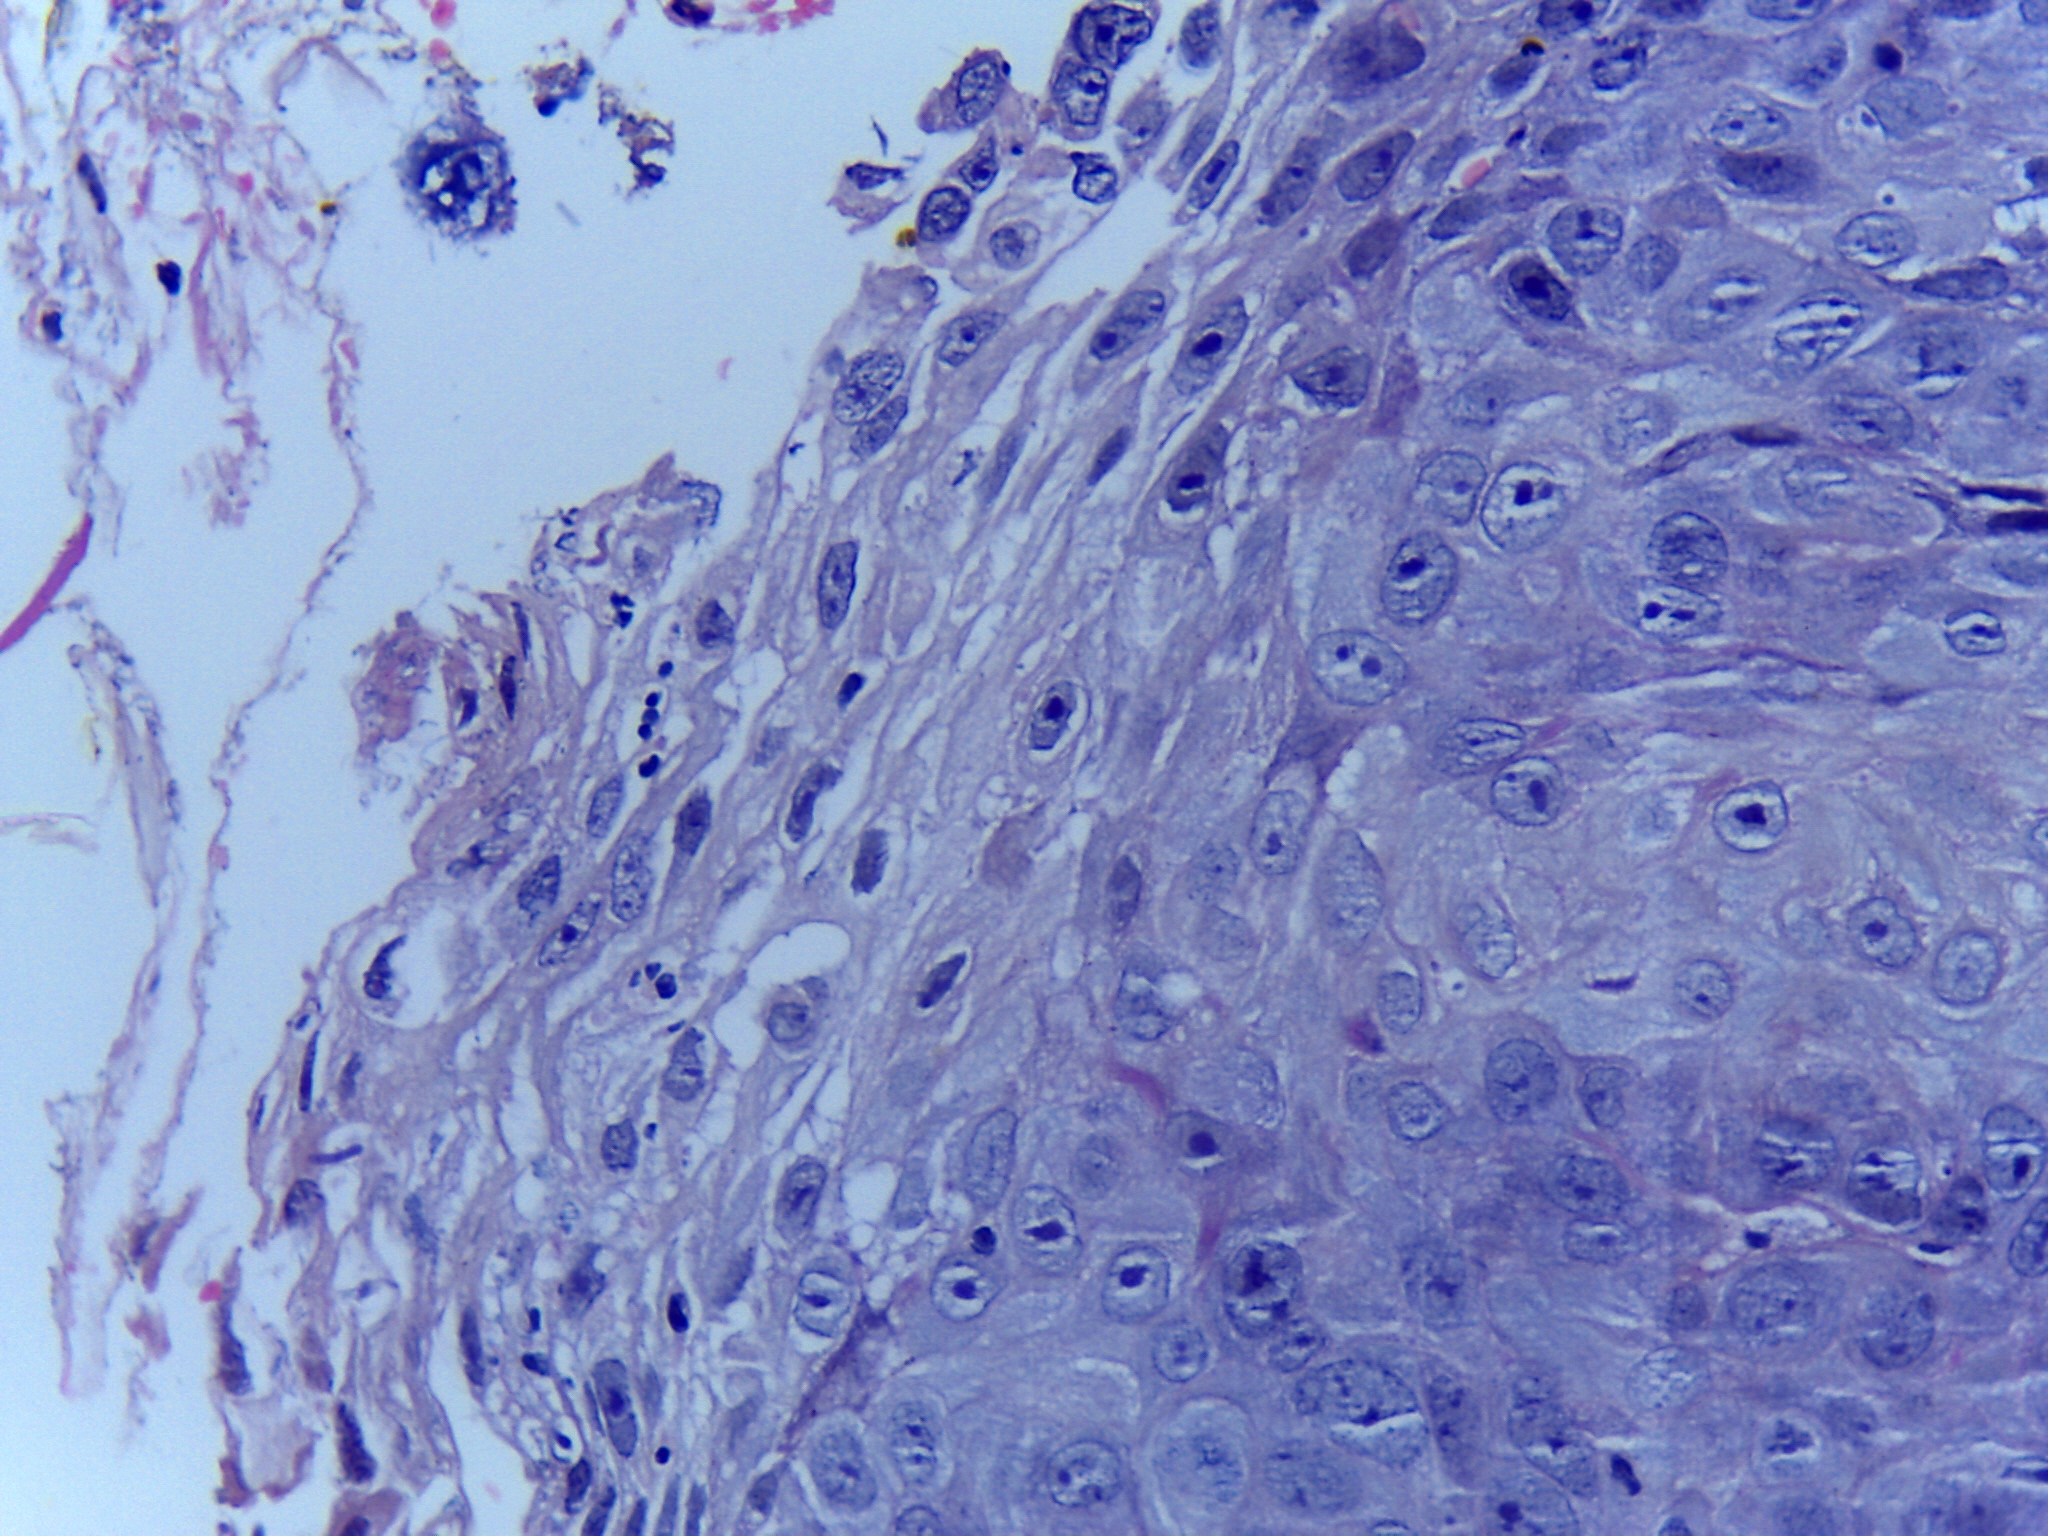
Diagnosis: OSCC